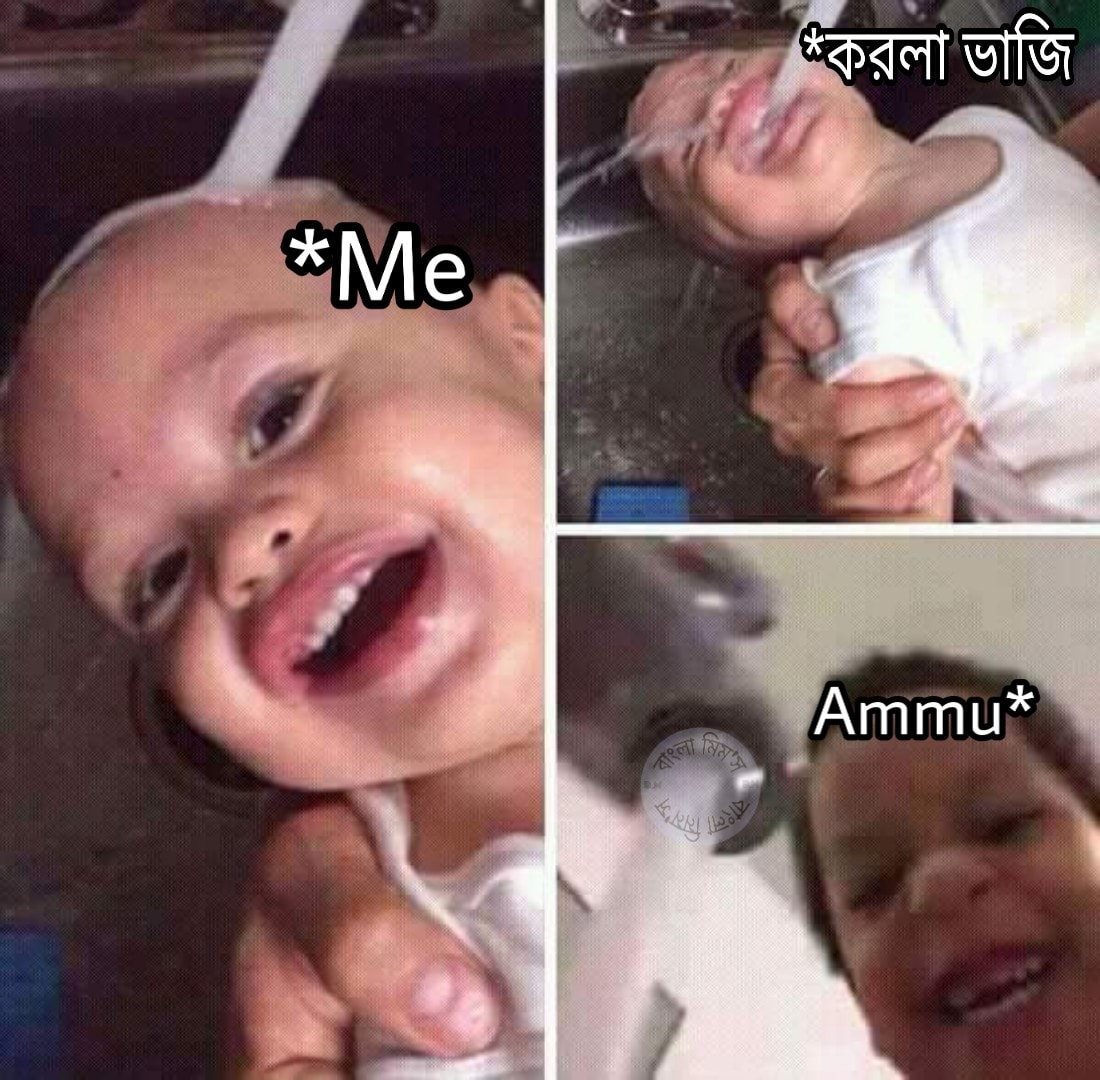
Caption: *Me  *করলা ভাজি   Ammu*
Label: non-hate